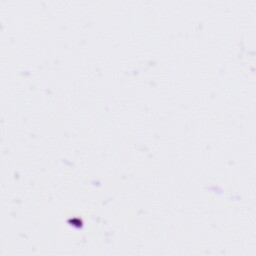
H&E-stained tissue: Tonsil